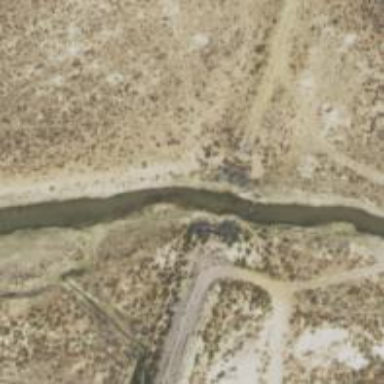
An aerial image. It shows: Abandoned railway spur with abandoned bridge.